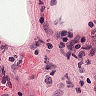
Metastatic tissue present: no